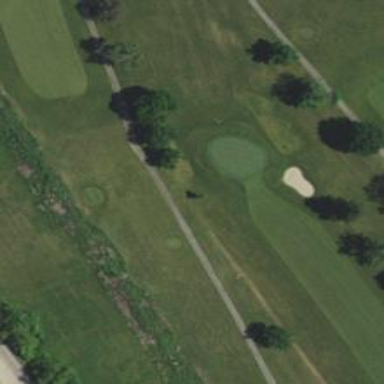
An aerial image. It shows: Service road designated as golf cart path.